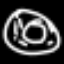
Label: donut